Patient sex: M
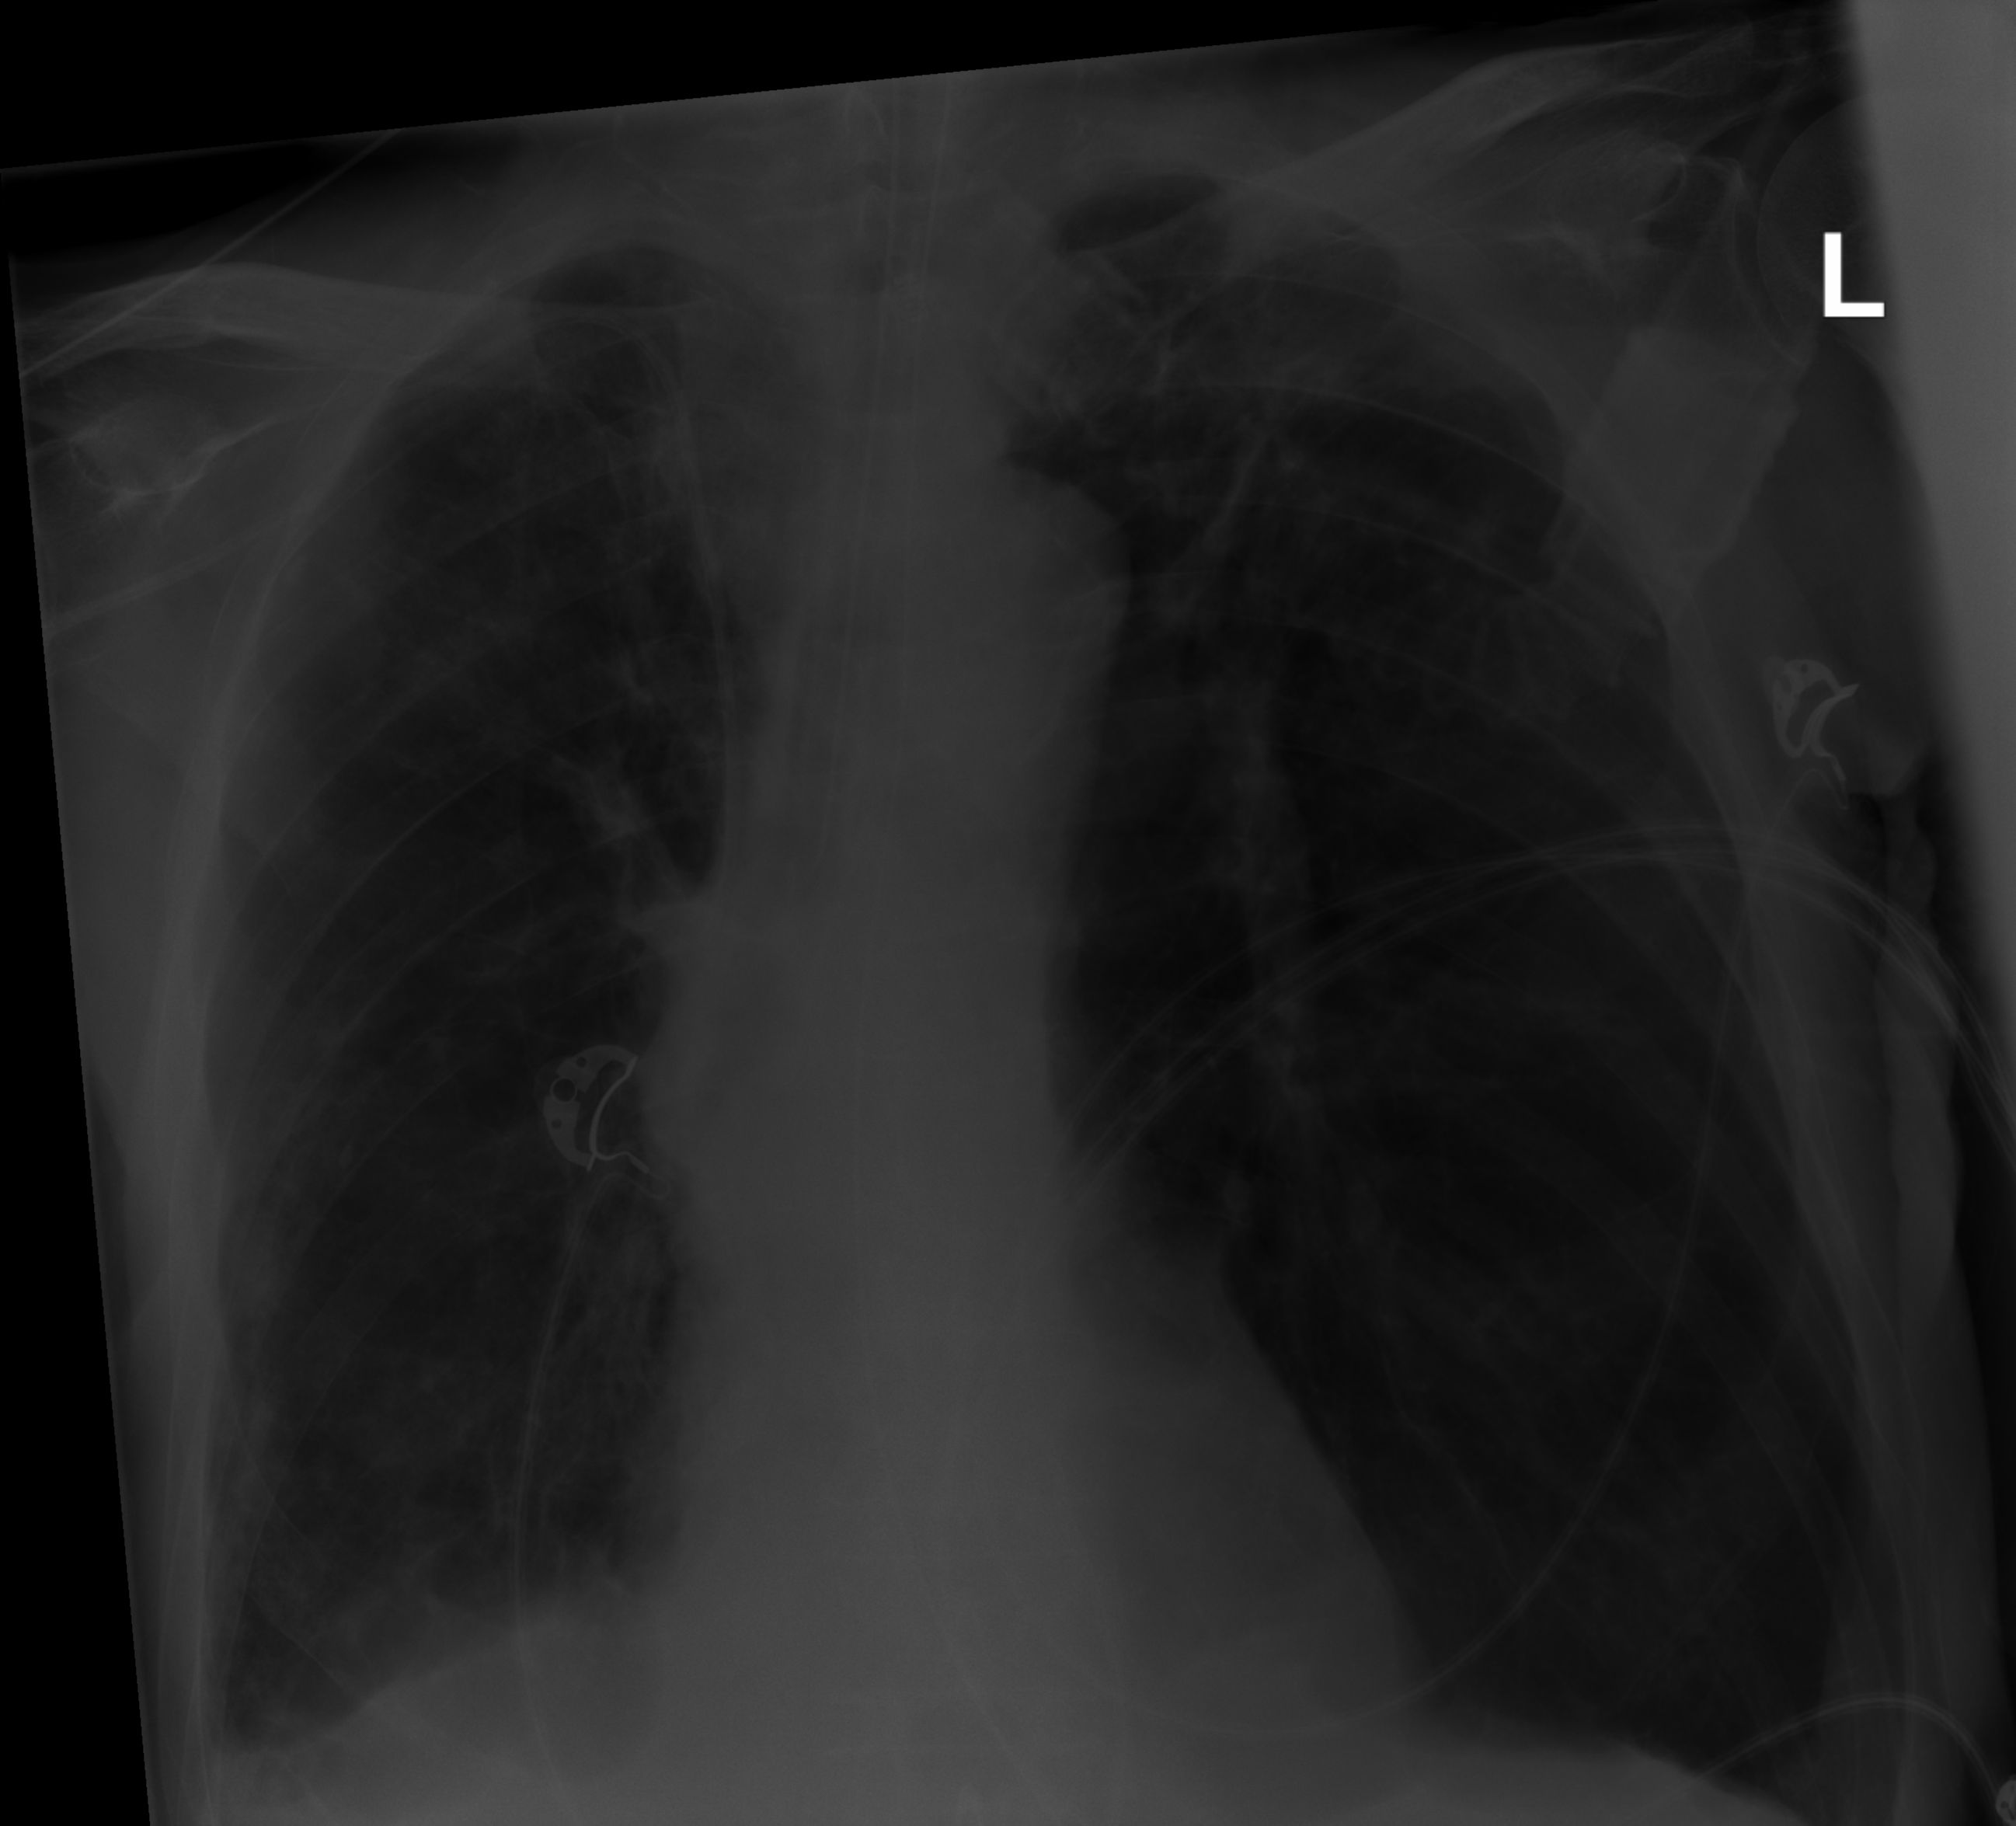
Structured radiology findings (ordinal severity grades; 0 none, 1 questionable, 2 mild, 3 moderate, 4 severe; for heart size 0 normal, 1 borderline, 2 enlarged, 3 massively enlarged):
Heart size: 0
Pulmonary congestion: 0
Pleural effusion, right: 0
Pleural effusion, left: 0
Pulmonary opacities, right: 1
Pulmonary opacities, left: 1
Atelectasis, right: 2
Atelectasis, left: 0